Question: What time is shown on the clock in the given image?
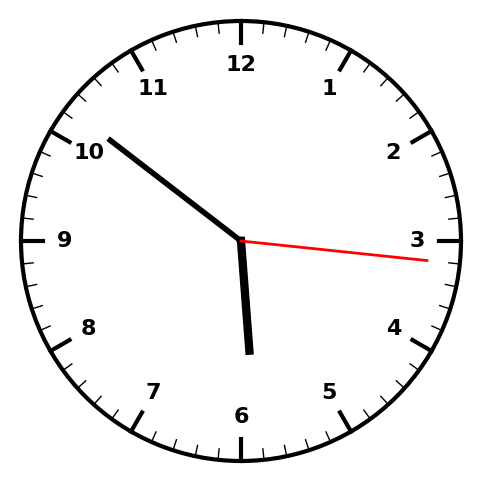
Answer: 05:51:16